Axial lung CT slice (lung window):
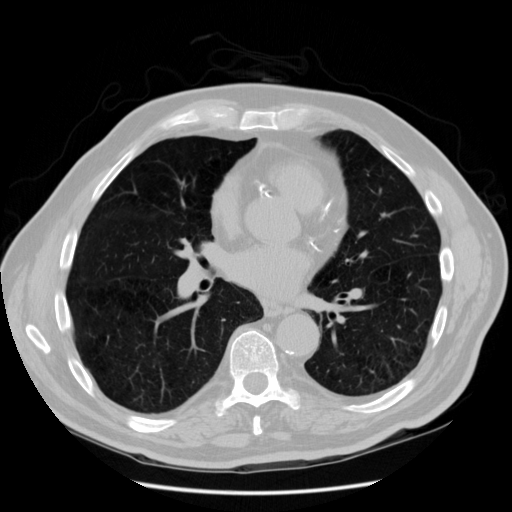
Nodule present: no